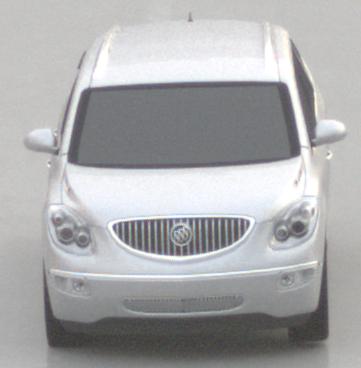
Make: Buick
Model: Enclave
Detailed model: GMT967
Model produced from: 2007
Model produced until: 2017
Doors: 5
Color: white
Road condition: wet road
Daytime: sunrise or sunset
Contrast: low contrast